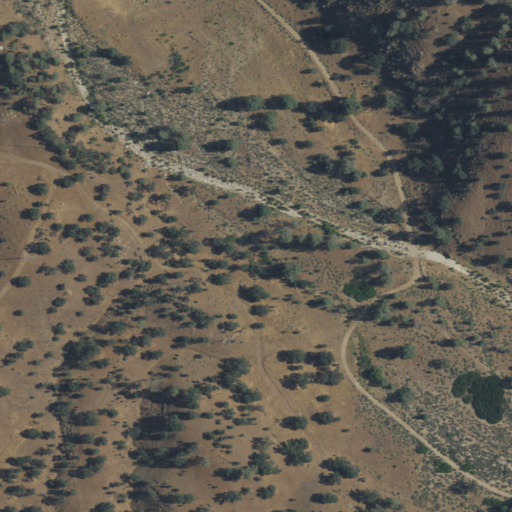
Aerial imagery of valley in California named Tollgate Canyon containing shrub and grassland